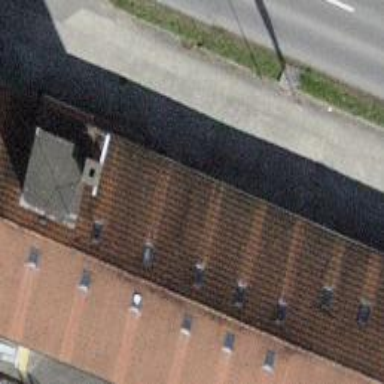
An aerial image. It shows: Building with tile roof.